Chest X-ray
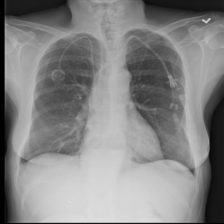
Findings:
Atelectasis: negative
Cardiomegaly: negative
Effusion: negative
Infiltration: positive
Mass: negative
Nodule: negative
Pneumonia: negative
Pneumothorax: negative
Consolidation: negative
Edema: negative
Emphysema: negative
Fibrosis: negative
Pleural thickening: negative
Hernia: positive